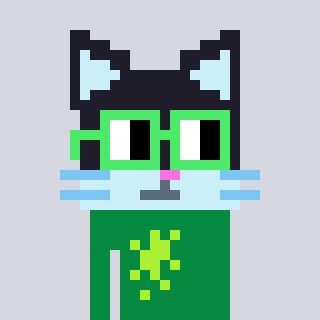
a pixel art character with square light green glasses, a cat-shaped head and a green-colored body on a cool background